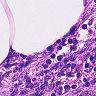
Metastatic tissue present: no